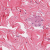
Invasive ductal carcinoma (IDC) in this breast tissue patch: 0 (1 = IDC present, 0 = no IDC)